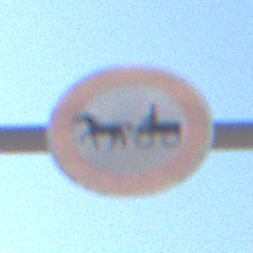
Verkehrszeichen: VerbotGespannfuhrwerke
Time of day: MorningAfternoon
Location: Outdoor (Urban)
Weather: Clear
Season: NotSpecified
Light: Natural